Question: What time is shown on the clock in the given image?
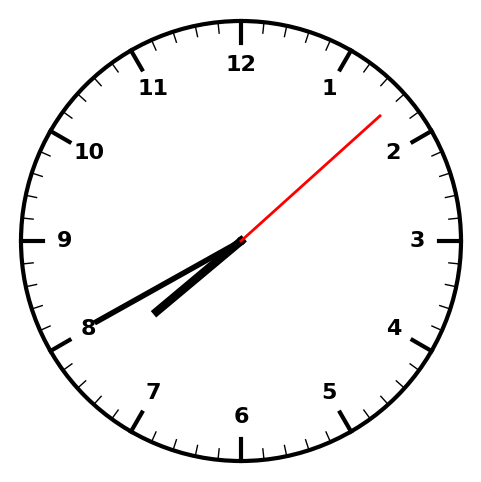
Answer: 07:40:08